Question: I want to get last "current unit" of unique customer from Firebase database.I'm new to here. Please help me. Here is my database snapshot:

I tried to with this code. But not value pass to textview. I don't know where is the error.Not Showing any errors.
'''
databaseBills = FirebaseDatabase.getInstance().getReference("bills");
Query lastQuery = databaseBills.child("bills").orderByKey().limitToLast(1);
lastQuery.addListenerForSingleValueEvent(new ValueEventListener() {
@Override
public void onDataChange(@NonNull DataSnapshot dataSnapshot) {
String value = dataSnapshot.child("current_units").getValue(String.class);
textView17.setText(value);
}
@Override
public void onCancelled(@NonNull DatabaseError databaseError) {
}
});
'''
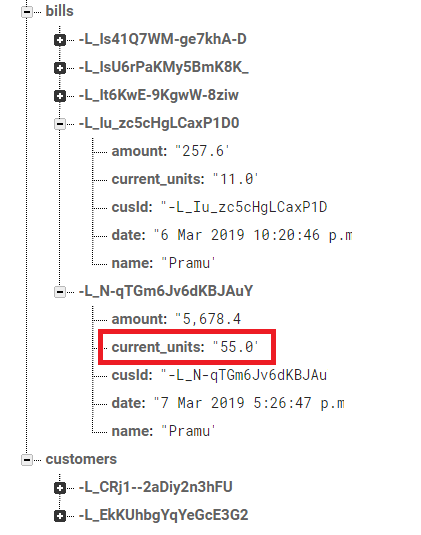
Answer: When you execute a query against the Firebase Database, there will potentially be multiple results. So the snapshot contains a list of those results. Even if there is only a single result, the snapshot will contain a list of one result.
Your code needs to handle that list by iterating over 'dataSnapshot.getChildren()':
'''
public void onDataChange(@NonNull DataSnapshot dataSnapshot) {
for (DataSnapshot childSnapshot: dataSnapshot.getChildren()) {
String value = childSnapshot.child("current_units").getValue(String.class);
Log.d("onDataChange", "current_units="+value);
textView17.setText(value);
}
}
'''
---
I highly recommend always adding logging statements like the one above to your code when troubleshooting. If the log shows a value but the UI doesn't, you know the problem is not in reading from the database. If the log doesn't show a value, you know the problem in reading from the database. Either way: you've reduced the problem space, and can ask a more targeted question.